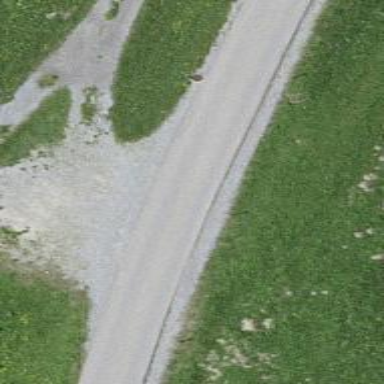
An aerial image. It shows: Unclassified road with asphalt surface. The road has grade1 tracktype.